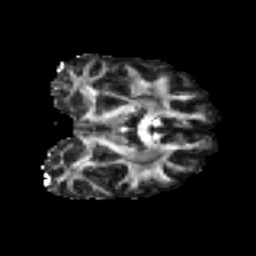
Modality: FA
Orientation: coronal
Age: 37
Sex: male
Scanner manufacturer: ge
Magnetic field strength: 3 T
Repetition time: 7.8 s
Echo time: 0.0608 s